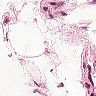
Metastatic tissue present: no